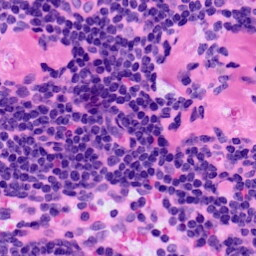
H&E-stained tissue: LymphNode